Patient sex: F
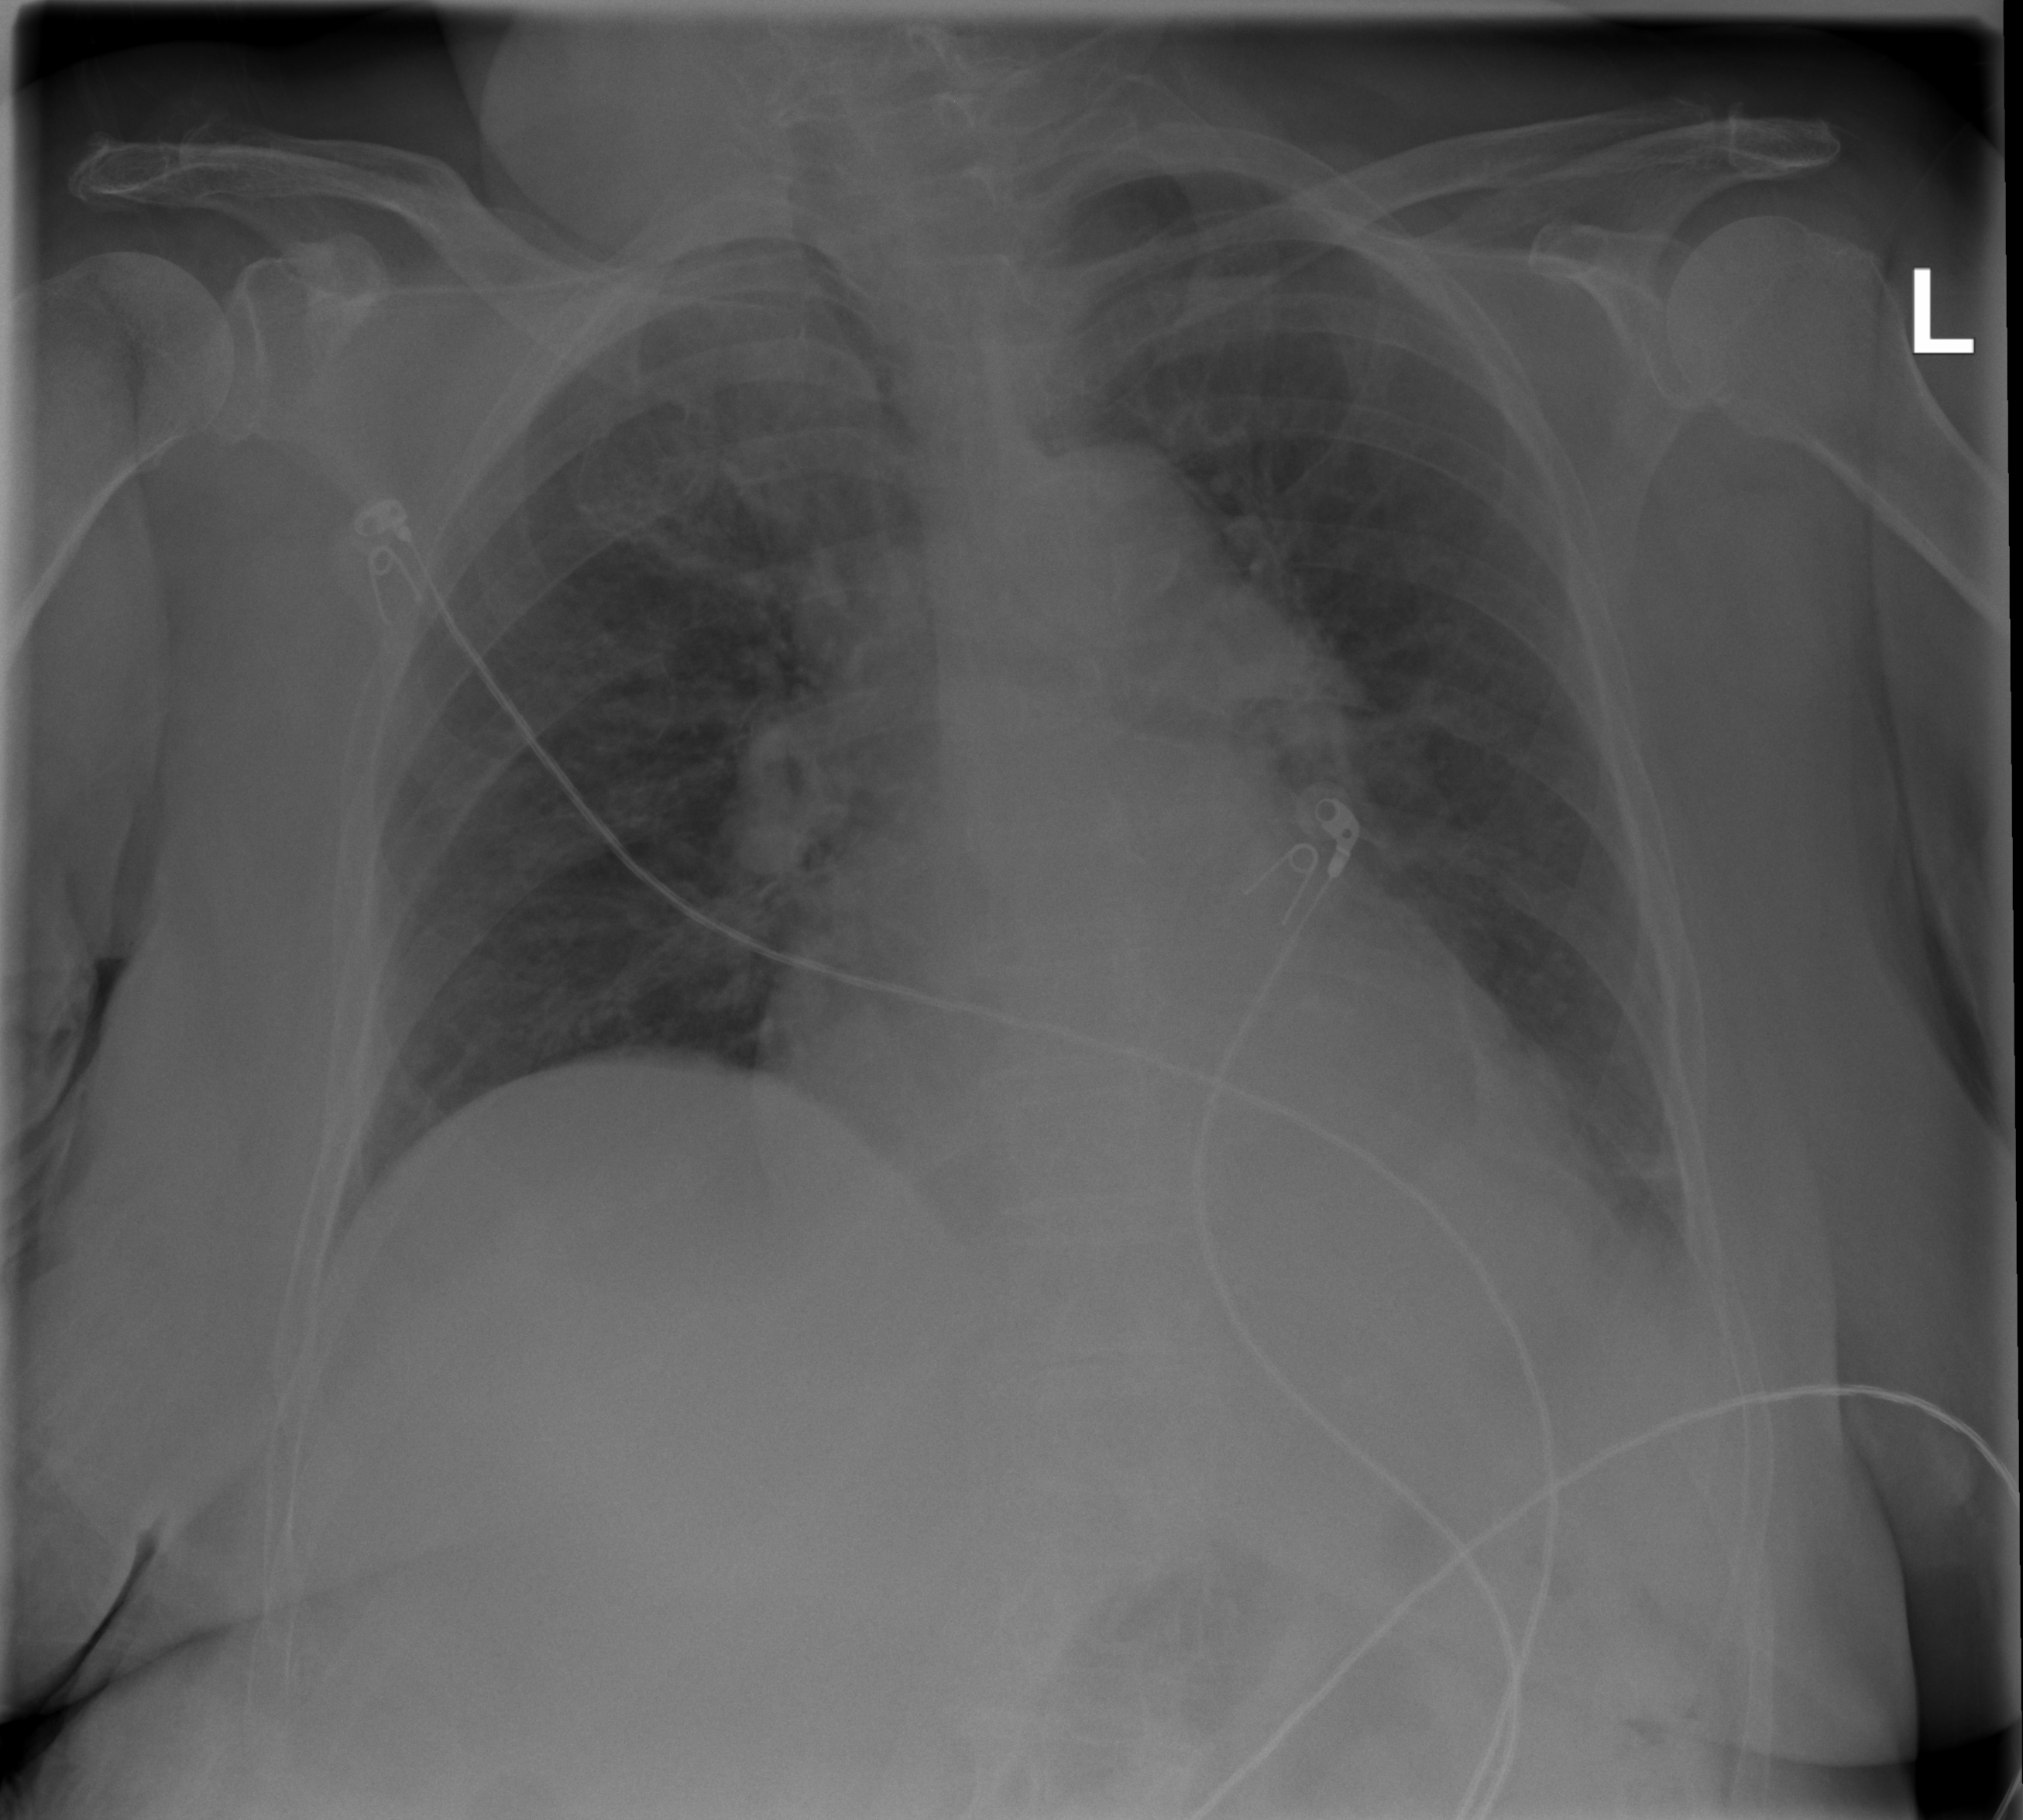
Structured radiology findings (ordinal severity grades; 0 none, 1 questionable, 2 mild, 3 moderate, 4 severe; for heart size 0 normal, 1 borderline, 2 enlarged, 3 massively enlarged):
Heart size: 1
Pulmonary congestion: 1
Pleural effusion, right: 0
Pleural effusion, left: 2
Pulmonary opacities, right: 0
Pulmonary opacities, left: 1
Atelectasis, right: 0
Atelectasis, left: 2